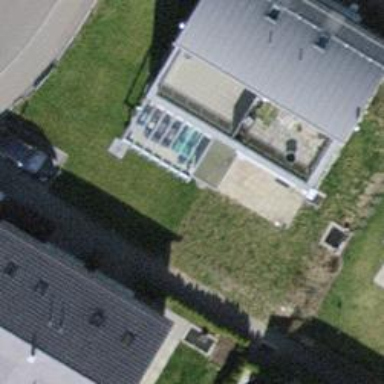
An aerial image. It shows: Semi-detached house with flat roof.